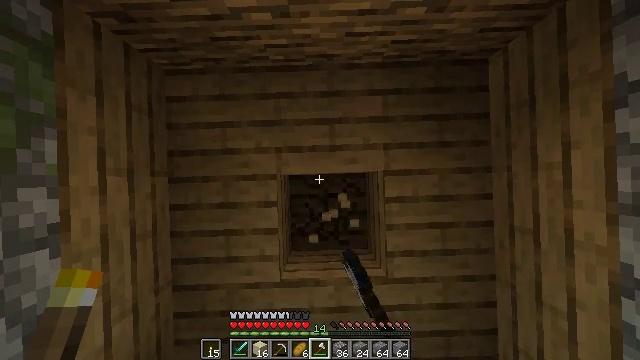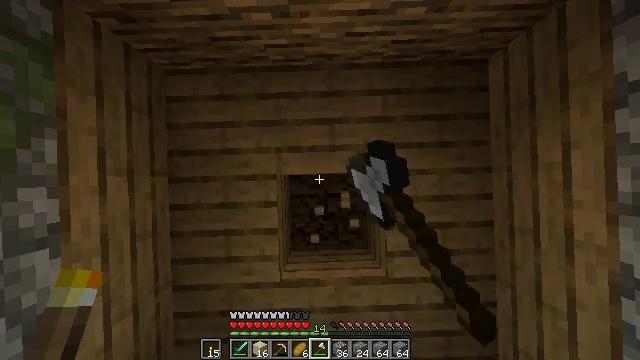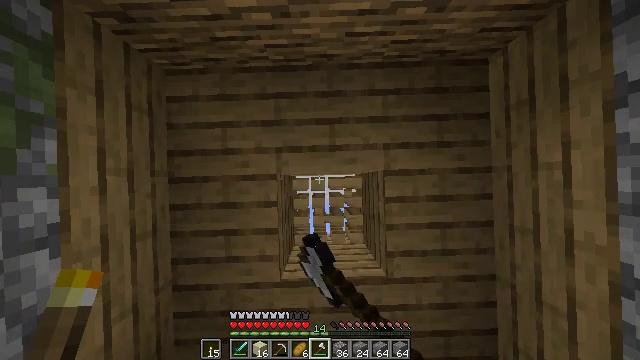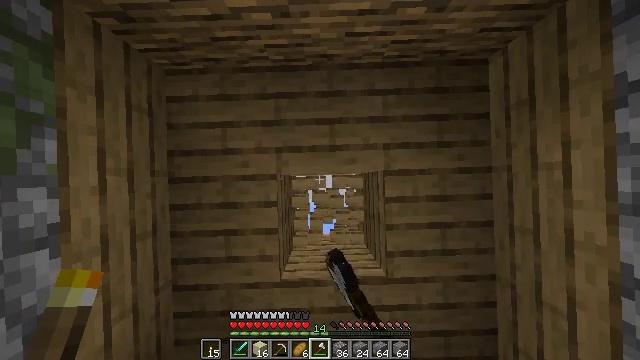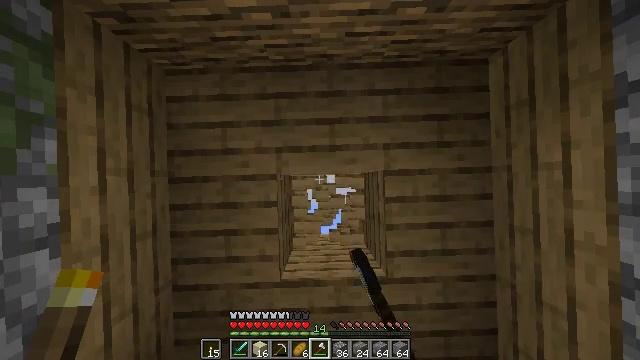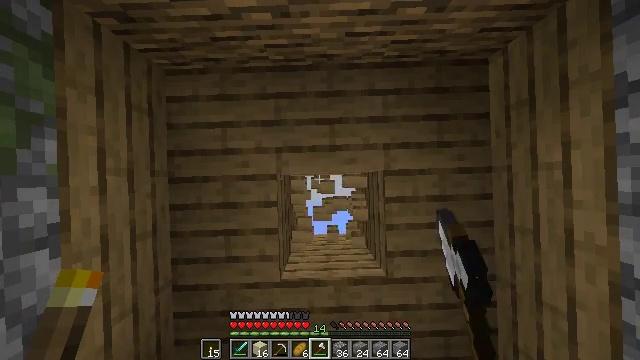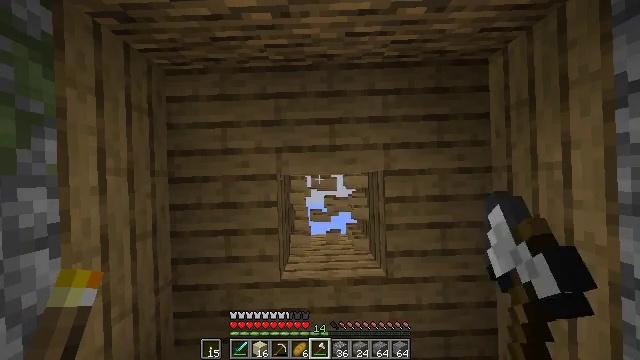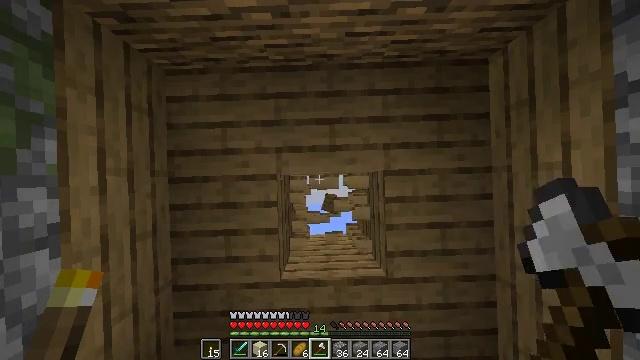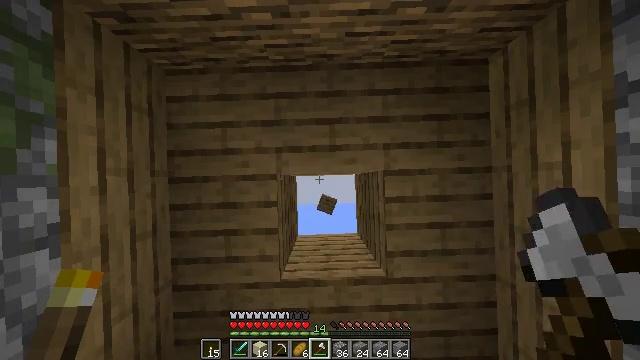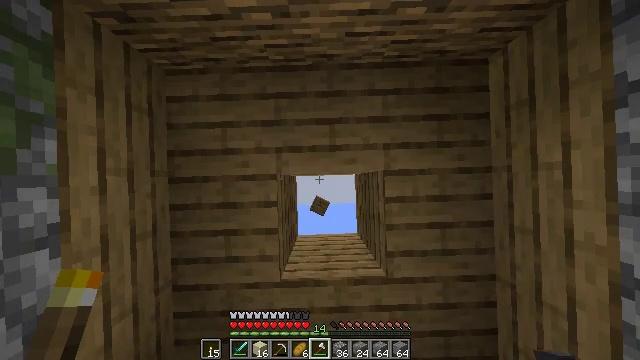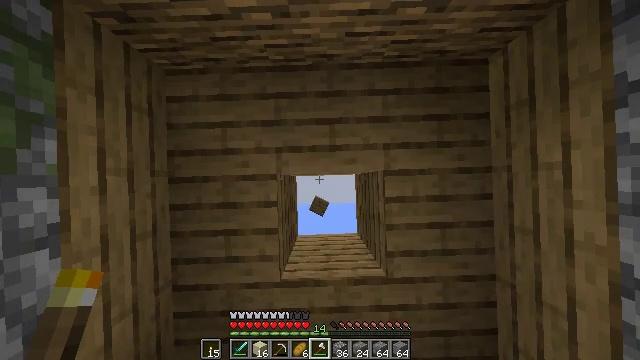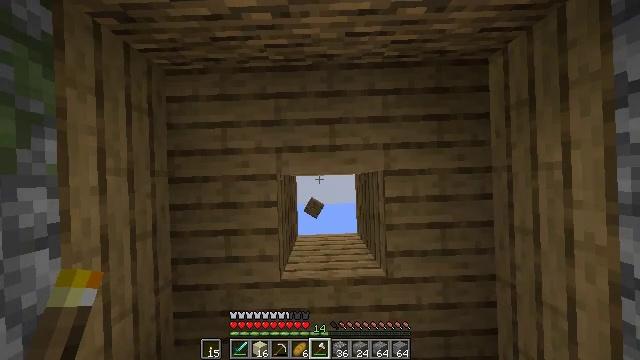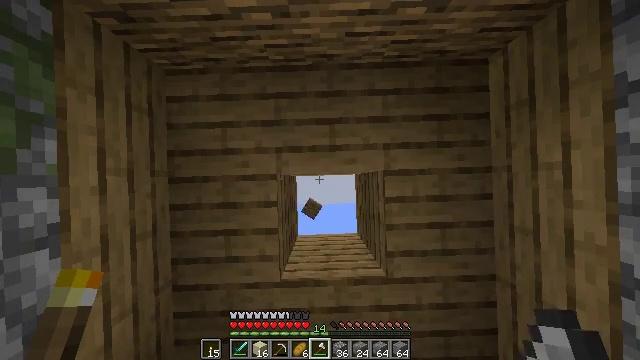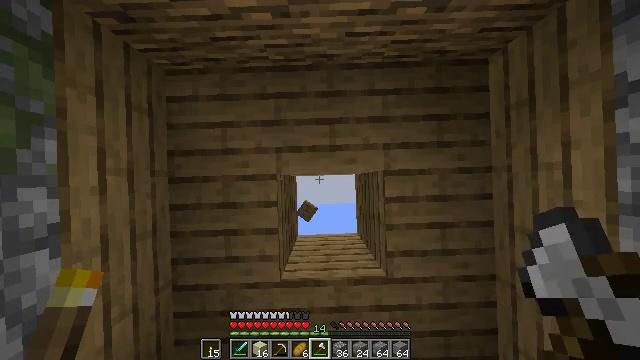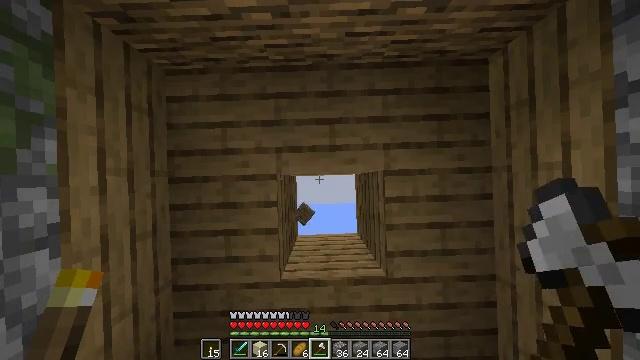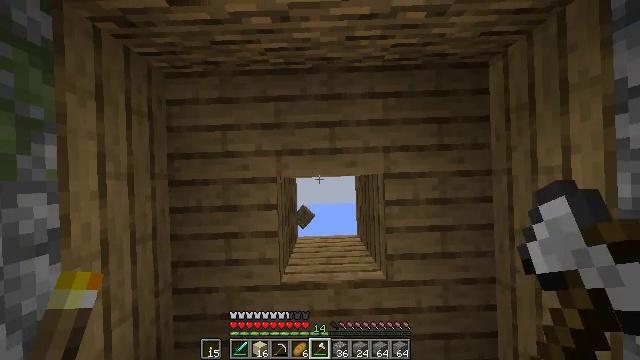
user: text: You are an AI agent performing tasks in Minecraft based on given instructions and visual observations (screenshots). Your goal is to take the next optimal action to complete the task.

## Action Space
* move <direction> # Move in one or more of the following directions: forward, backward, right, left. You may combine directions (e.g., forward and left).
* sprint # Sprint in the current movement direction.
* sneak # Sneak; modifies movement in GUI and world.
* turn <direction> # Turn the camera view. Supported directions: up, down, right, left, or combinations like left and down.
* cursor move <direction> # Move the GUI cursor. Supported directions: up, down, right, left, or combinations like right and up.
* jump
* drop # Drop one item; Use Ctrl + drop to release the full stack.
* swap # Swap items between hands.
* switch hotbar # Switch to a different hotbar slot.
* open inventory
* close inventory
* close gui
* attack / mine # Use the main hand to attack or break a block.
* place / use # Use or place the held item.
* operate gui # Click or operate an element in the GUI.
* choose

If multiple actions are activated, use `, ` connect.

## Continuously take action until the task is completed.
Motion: motion action
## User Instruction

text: Break the existing planks.
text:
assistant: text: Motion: attack / mine
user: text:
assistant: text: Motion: attack / mine
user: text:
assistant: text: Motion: attack / mine
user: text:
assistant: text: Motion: attack / mine
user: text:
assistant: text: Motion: attack / mine
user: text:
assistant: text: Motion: attack / mine
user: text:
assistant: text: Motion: attack / mine
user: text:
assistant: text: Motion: attack / mine
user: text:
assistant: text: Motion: attack / mine
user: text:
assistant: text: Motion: attack / mine
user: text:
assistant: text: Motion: attack / mine
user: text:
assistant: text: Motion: attack / mine
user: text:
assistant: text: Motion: attack / mine
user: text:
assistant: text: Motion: attack / mine
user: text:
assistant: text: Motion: move back, attack / mine
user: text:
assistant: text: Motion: move back, attack / mine
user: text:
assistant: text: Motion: move back, attack / mine
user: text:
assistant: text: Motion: attack / mine
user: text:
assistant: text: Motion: attack / mine
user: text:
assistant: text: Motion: attack / mine
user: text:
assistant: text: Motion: attack / mine
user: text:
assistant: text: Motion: attack / mine
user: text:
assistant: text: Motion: attack / mine
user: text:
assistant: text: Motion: attack / mine
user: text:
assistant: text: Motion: attack / mine
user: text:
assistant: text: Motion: attack / mine
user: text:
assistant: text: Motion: attack / mine
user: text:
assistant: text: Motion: attack / mine
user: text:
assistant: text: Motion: attack / mine
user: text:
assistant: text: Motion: attack / mine